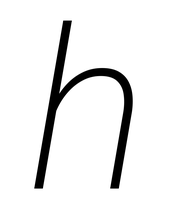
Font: Roboto-Italic_ExtraLight_Italic